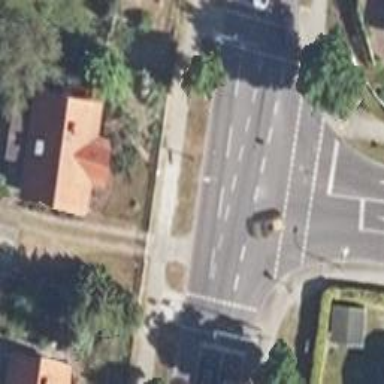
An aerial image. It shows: Road with traffic signals.